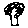
Label: tree